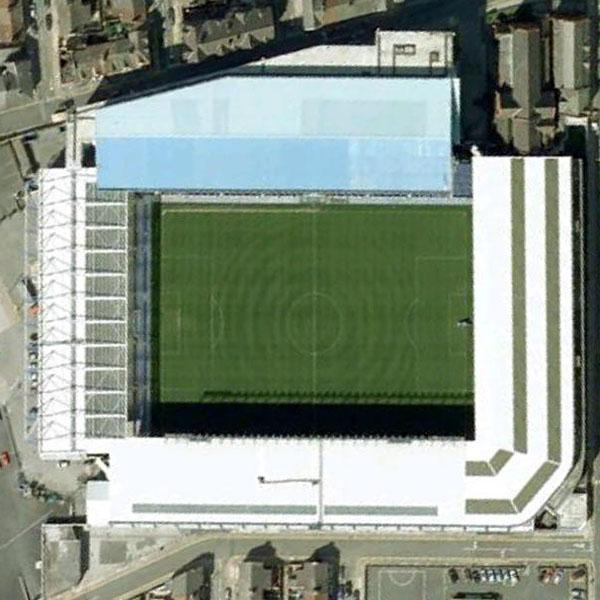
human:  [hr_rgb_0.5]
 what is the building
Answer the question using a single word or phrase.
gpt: stadium